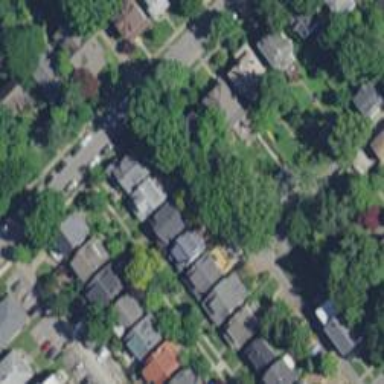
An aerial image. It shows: Alley classified as service road.